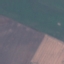
Land use / land cover: AnnualCrop